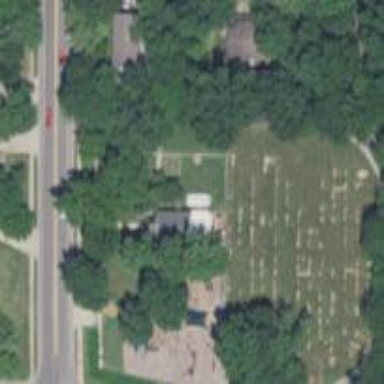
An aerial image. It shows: Cemetery.